Question: I have a control file, loader.ctl, in 'C:\oracle\product.2.0\oradata\orcl'.
'''
load data
infile 'd:\mydata est.csv'
into table emp1
fields terminated by "," optionally enclosed by '"'
( empno, ename,job,mgr,hiredate,sal,comm,deptno )
'''
'emp1' table is already present in the database and there are 9 records in test.csv
I executed loader.ctl from sqlldr:

Now, when I check my database I find no records in 'emp1'... why is this so? After the commit why is the data not being populated in the table?
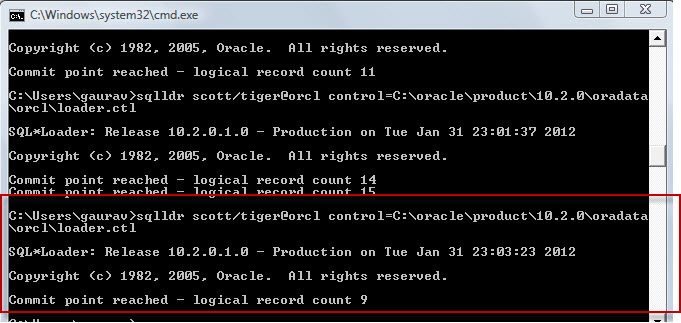
Answer: Firstly you haven't specified a log file, which means it's probably in the same place as your ctl file but it could also be in the directory you called SQL*Loader from or the directory the data is in - as an aside it's a good idea to call SQL*Loader from the same place you store the ctl file to avoid confusion. Go looking for it and the associated bad file.
I would always explicitly state the location of the log and bad - and discard file if appropriate - either in the command line or in the ctl file. I prefer the command line so you can put them all in different folders so they don't overwrite each other. So you don't have to change the ctl file every time you load something you can also put the data file (and almost everything else) in the command line. Something like this:
'''
call sqlldr scott/tiger@mydb my_ctl.ctl data=d:10201\my_file.csv log=d:10201\my_log.log bad=d:10201\my_bad.bad
'''
There are two probable reasons for your problem.
1. As @JustinCave suggested you're simply selecting from the wrong table. We'll put this aside for now.
2. You've noted that you've reached a commit point so there should be data in the table. This is not at all the case. You have reached a commit point, but, according to your posted ctl file, you haven't specified the number of errors allowed. This means SQL*Loader is using the default - 50. It's possible to reach a commit point, where everything loaded before it is errors; i.e. you're committing nothing.
Point 2 is the most likely cause of your problem. Look in the log file and it should tell you, in a not necessarily very helpful way, why you've got errors. The bad file contains all the data that hasn't been loaded, which you can check against the log.
There are quite a few reasons for the second one to occur so here's a list of things that can go wrong with SQL*Loader:
1. Your ctl columns and table columns are not called by exactly the same names.
2. Your file doesn't exist.
3. Your table doesn't exist.
4. You have a delimiter at the end of your file, which means you need to add the option TRAILING NULLCOLS.
5. You have a new-line in the middle of a line - you're in big trouble. You'll need to ask another question with full ctl and table descriptions along with sample data.
6. One of the columns in your table is a date datatype. As every piece of data in a csv is by definition is a string SQL*Loader can't turn this into a date. I'm going to assume this is hiredate, which would become hiredate "to_date(:hiredate,'yyyy/mm/dd')" in the ctl file, where yyyy/mm/dd is changed to whatever date format you need. See here for a good list. Of course you could always change this column to a char and deal with the transformation later.
7. One of the columns in your table is a number datatype and you're trying to load a non-number into it. Sorry, in this case you need to change the datatype of your column to a char.
8. One of the columns in your table is a number and you're trying to insert formatted numbers into it. Remember that commas and decimal points are not a number, in which case you could use the to_number function: sal "to_number(:sal,'999.99')". As with dates you could always change this column to a char and deal with the transformation later.
9. You have a new line at the end of each line in your csv, which takes the length of the column over the maximum. Change deptno to deptno terminated by whitespace.
10. The fields in your table aren't big enough.
11. You're loading multi-byte data, for e.g. UTF-8 into a byte semantic table meaning that the number of characters are the same but the number of bytes is too few. Change this to char semantic.
12. A number has a space at the end, let's say this is sal as well you should change this to sal integer external, which explicitly tells SQL*Loader it's a number.
13. Your file is called a csv but it's not actually. Somebody's renamed a pipe delimited text file as a csv ( this is just one example of quite literally hundreds of example I can give - .txt to .exe anyone? )
14. The simplest reason, that should probably be at the top, is that the data in your csv bears no relation to the specification of your table.
15. The characterset in your csv file is different to that of your database and Oracle is having problems translating it. Use the characterset option.
Off the top of my head that's most of what could go wrong with a load as simple as yours.
Now the advice. . It's as simple as that. If you don't take advantage of the extremely powerful nature of SQL*Loader and the myriad of options it provides you will come across problems like this. Not only that when a supplier changes something without telling you you're less likely to notice the change.
I would also highly recommend checking the log file after a load. Normally this is one of the ways of checking that your load was successful. SQL*Loader fails silently on almost every error bar 'ORA-01653' - not enough space and puts all information about these errors in the log file. You will not know about them unless you check.
A typical ctl file would normally look something like this:
'''
OPTIONS ( skip=1, errors=10, rows=10000, direct=True)
LOAD DATA
INFILE 'd:\mydata.csv'
TRUNCATE
INTO TABLE emp1
FIELDS TERMINATED BY ","
OPTIONALLY ENLCOSED BY '"'
TRAILING NULLCOLS
( empno
, ename
, job
, mgr
, hiredate "to_date(:hiredate,'dd/mm/yy')"
, sal integer external
, comm
, deptno terminated by whitespace
)
'''
All these things, bar the column names and the table name are optional.
The ones I've added are:
- 'skip'- 'errors'- 'rows'- 'direct'- 'TRUNCATE'- 'TRAILING NULLCOLS'- '"to_date(..."'- 'integer external'- 'terminated by whitespace'
There's loads more.
Here are a few links that are great for further reading and more explanation of all the possible options available to you:
<URL>
<URL>
<URL>